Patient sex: M
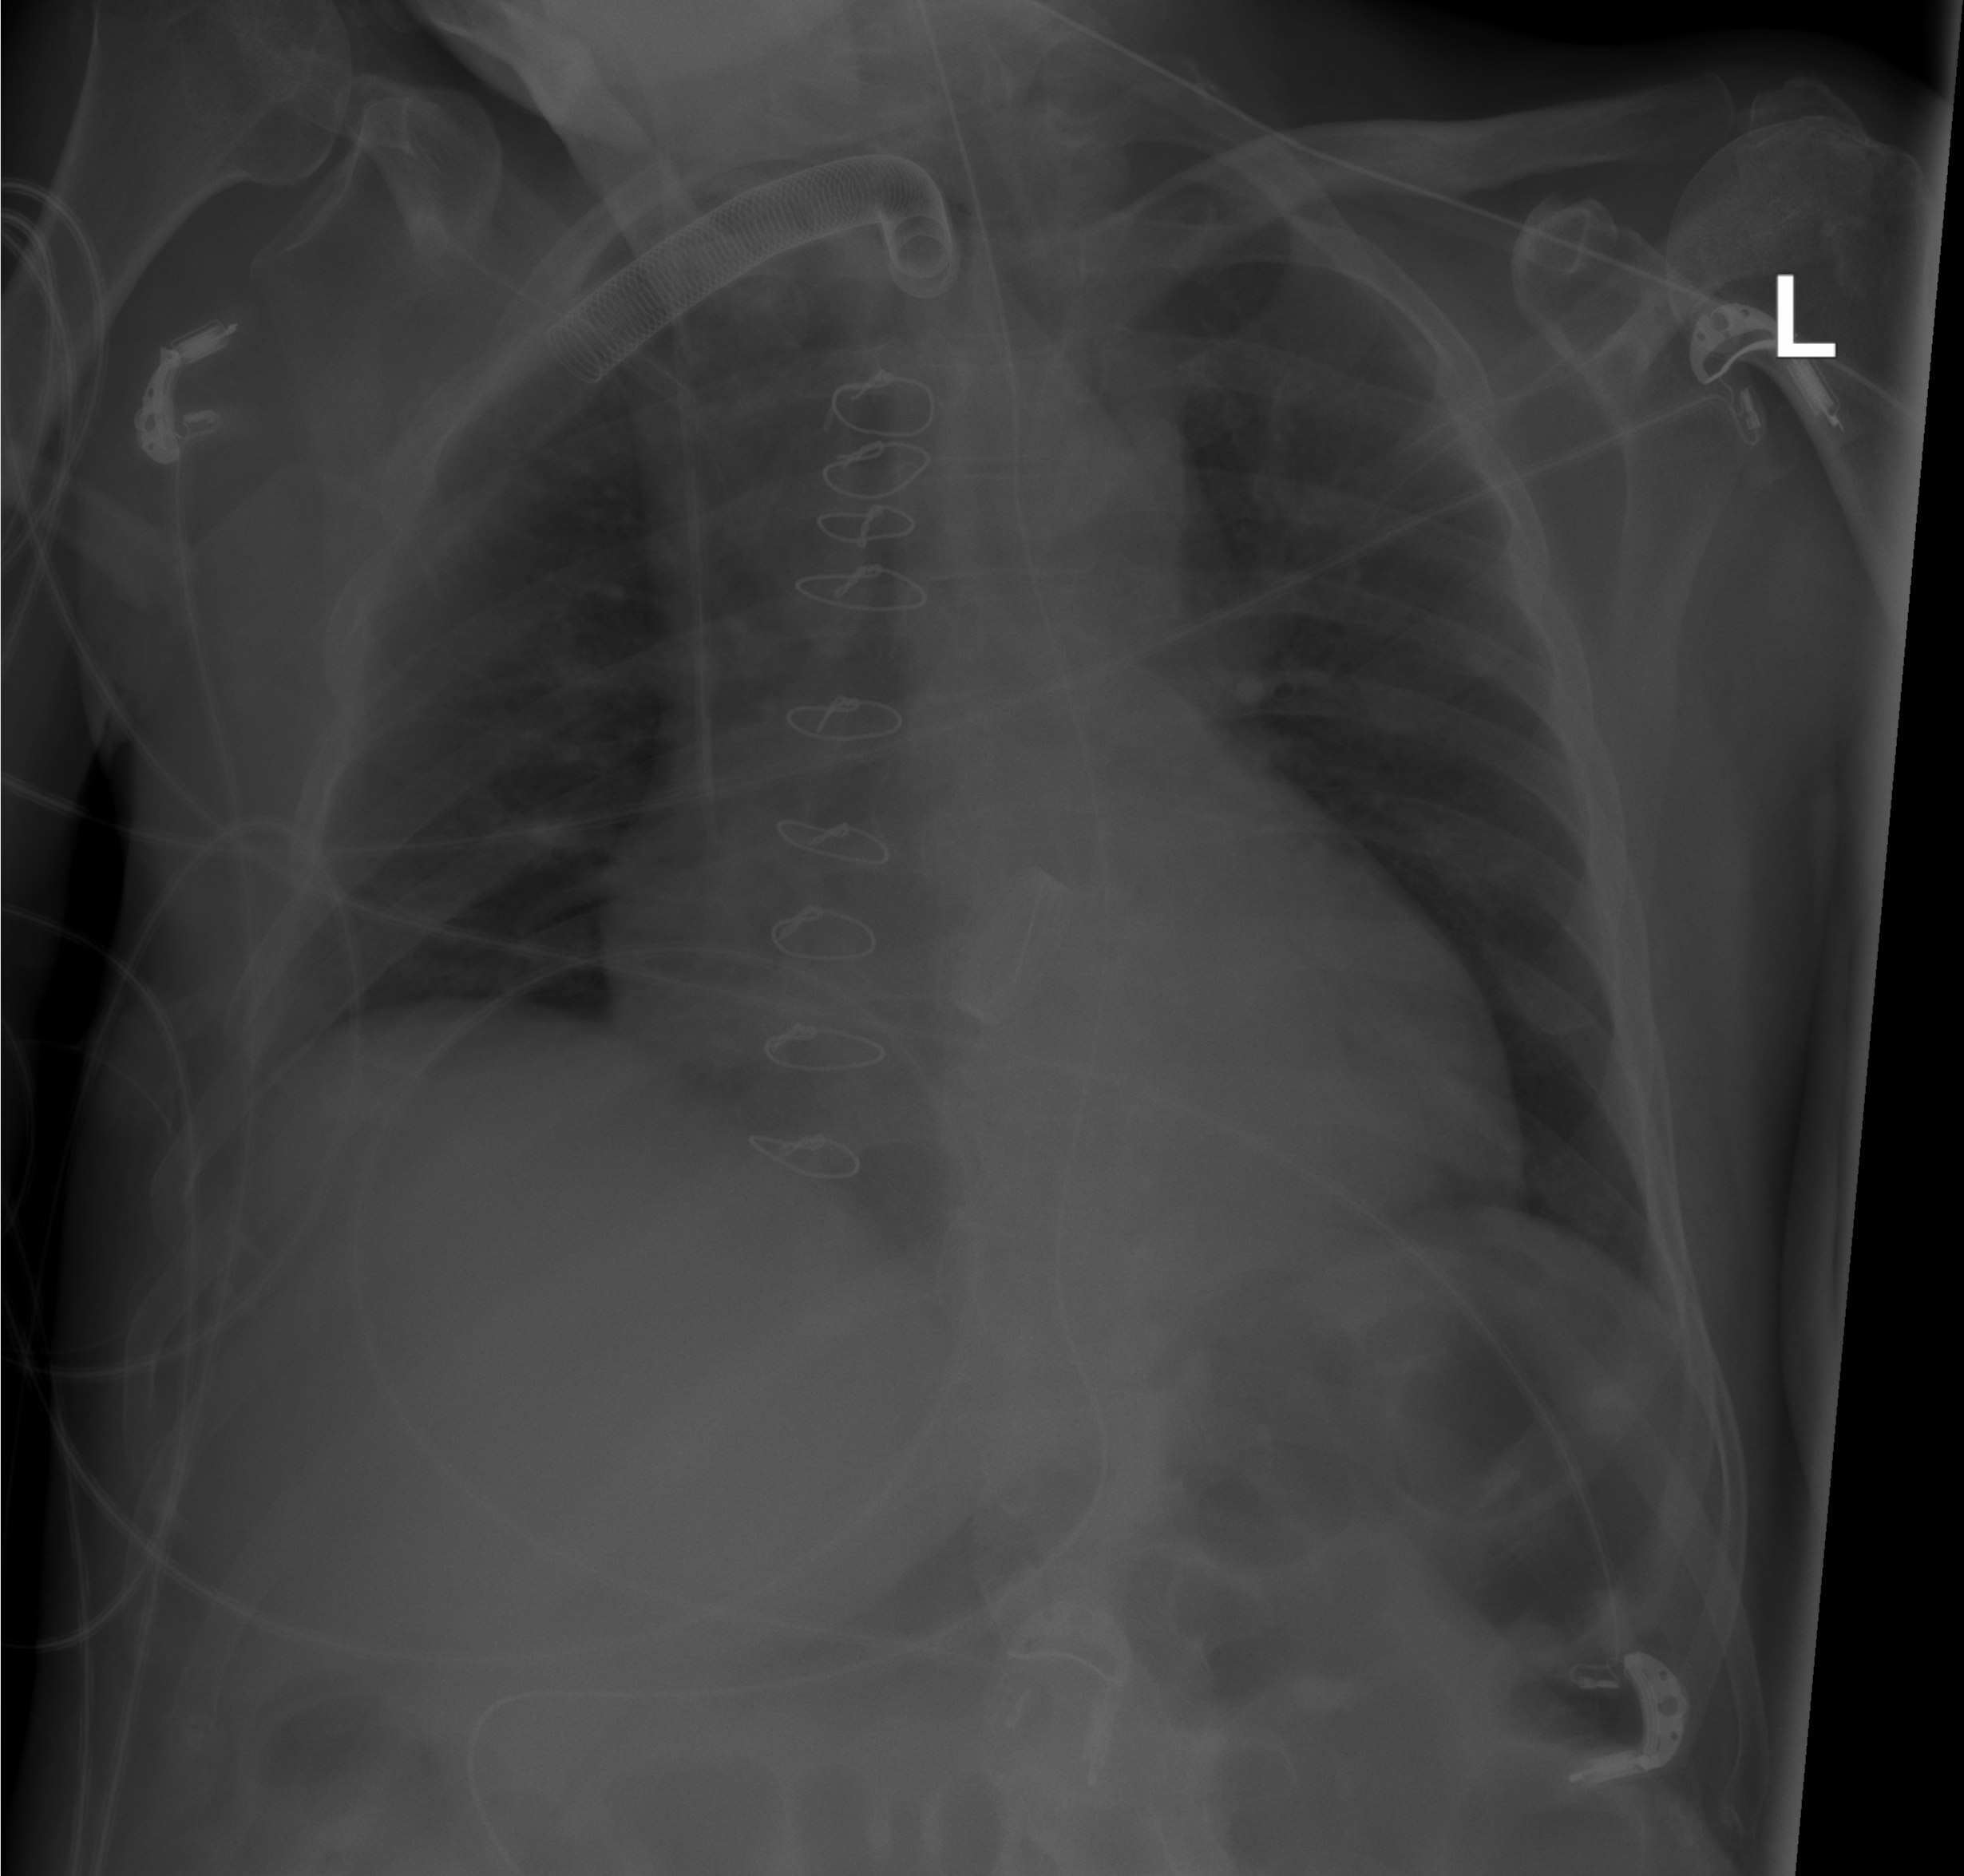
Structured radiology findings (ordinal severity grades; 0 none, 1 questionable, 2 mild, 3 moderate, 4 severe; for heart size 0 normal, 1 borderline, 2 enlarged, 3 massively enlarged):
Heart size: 2
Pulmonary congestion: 0
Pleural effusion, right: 0
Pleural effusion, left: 0
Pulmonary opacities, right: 0
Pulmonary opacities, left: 2
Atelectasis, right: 0
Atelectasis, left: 0